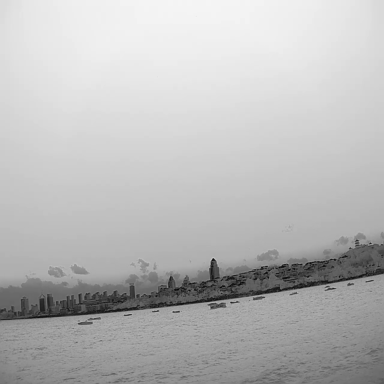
There are 11 bulk_carriers in the infrared image.